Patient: sex F, age 52
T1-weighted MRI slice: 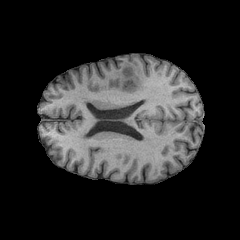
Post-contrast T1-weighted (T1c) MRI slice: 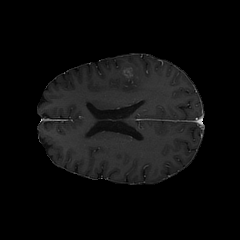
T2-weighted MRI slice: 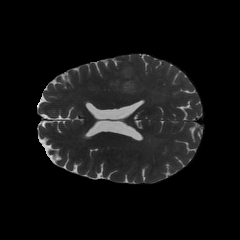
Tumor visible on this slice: yes
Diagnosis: Glioblastoma, IDH-wildtype
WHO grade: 4